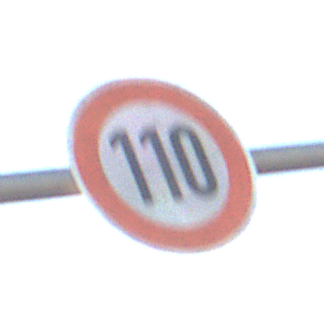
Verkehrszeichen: Geschwindigkeit110
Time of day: SunriseSunset
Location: Outdoor (Nature)
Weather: Clear
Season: NotSpecified
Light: Natural